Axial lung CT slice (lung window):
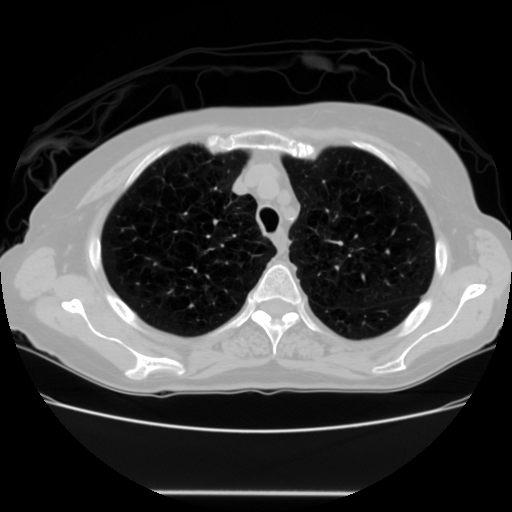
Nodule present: no